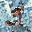
Label: 3